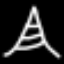
Label: The Eiffel Tower